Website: apple
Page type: store-pickup
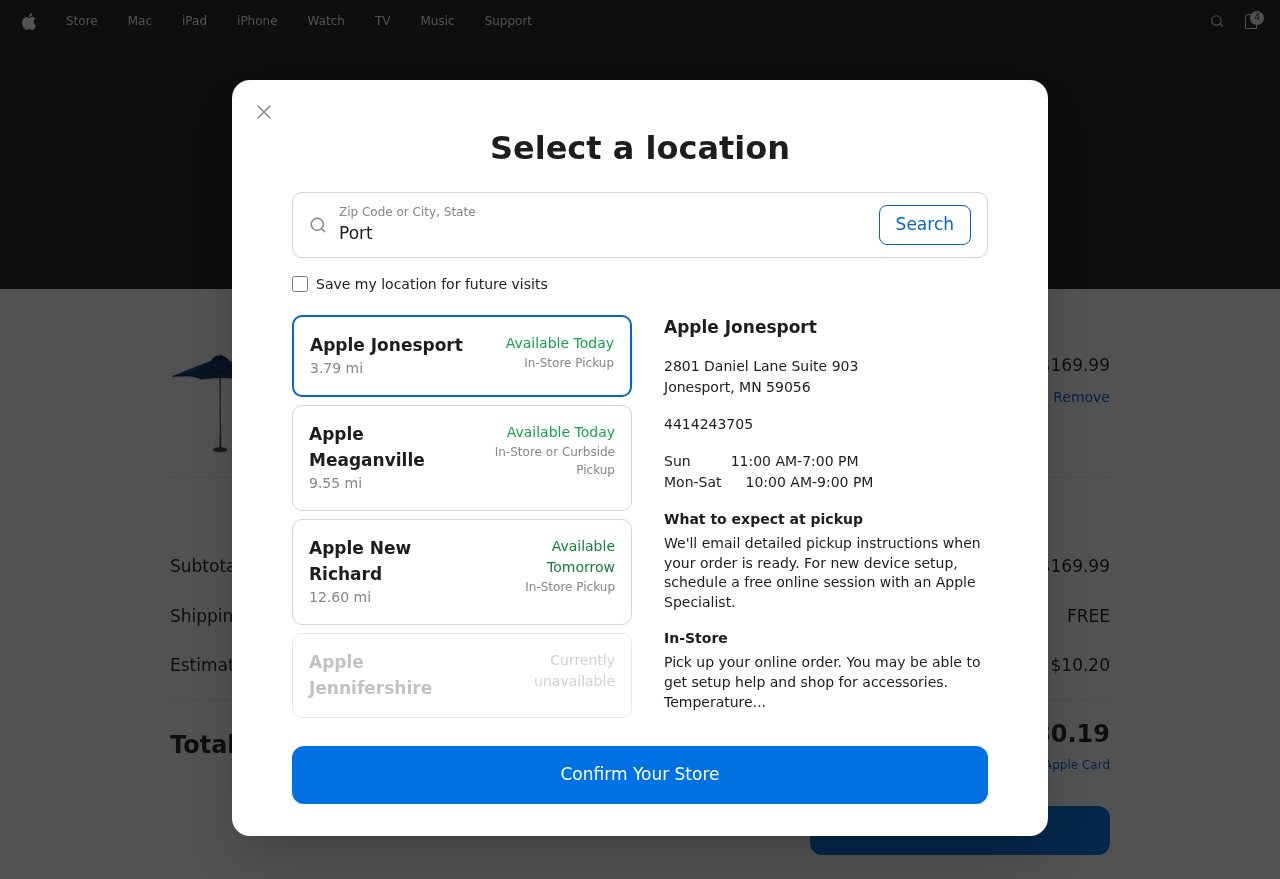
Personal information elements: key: PII_CITY_STATE
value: Port Danielle, MN
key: PII_LOCATION1_CITY
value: Apple Jonesport
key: PII_LOCATION1_CITY_STATE_ZIP
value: Jonesport, MN 59056
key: PII_LOCATION1_STREET
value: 2801 Daniel Lane Suite 903
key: PII_LOCATION2_CITY
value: Apple Meaganville
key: PII_LOCATION3_CITY
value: Apple New Richard
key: PII_LOCATION4_CITY
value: Apple Jennifershire
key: PII_PHONE
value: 4414243705
Product elements: key: PRODUCT1_NAME
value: Strathwood Basics Dark Wood Market Umbrella, Royal Blue
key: PRODUCT1_PRICE
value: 169.99
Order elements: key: ORDER_NUM_ITEMS
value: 4
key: ORDER_TOTAL
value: $180.19
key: ORDER_SUBTOTAL
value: $169.99
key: ORDER_SHIPPING_COST
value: FREE
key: ORDER_TAX
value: $10.20
Search elements: key: SEARCH_CITY_STATE
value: Port Danielle, MN